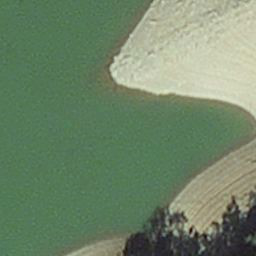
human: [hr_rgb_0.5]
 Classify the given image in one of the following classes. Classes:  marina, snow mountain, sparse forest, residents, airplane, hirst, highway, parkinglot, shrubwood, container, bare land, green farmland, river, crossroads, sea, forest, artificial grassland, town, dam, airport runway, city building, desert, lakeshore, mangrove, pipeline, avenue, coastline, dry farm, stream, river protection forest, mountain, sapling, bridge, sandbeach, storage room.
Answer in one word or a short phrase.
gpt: hirst